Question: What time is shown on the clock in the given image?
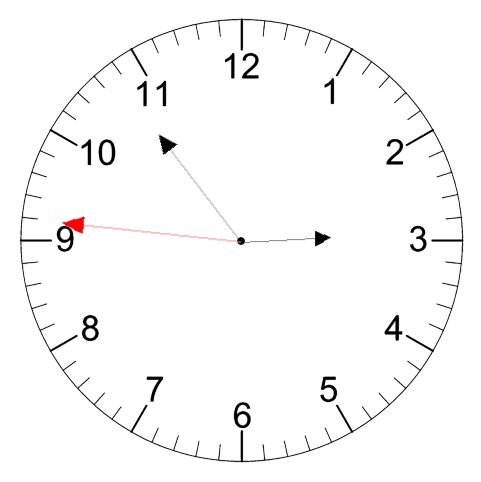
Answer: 02:53:46